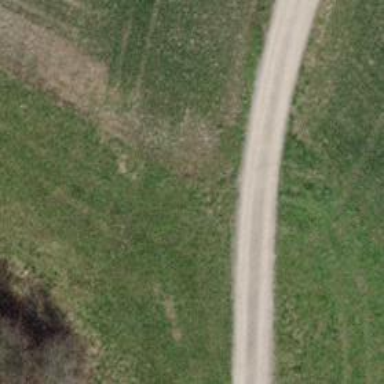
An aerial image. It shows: Track with fine gravel surface. The track has grade2 tracktype.